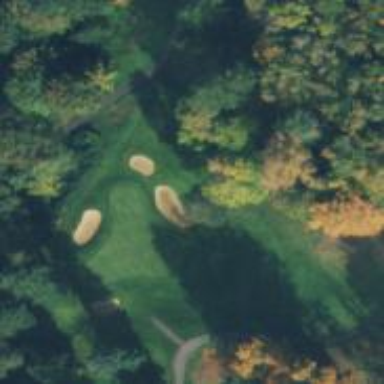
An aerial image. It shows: Golf hole for the sport of golf.